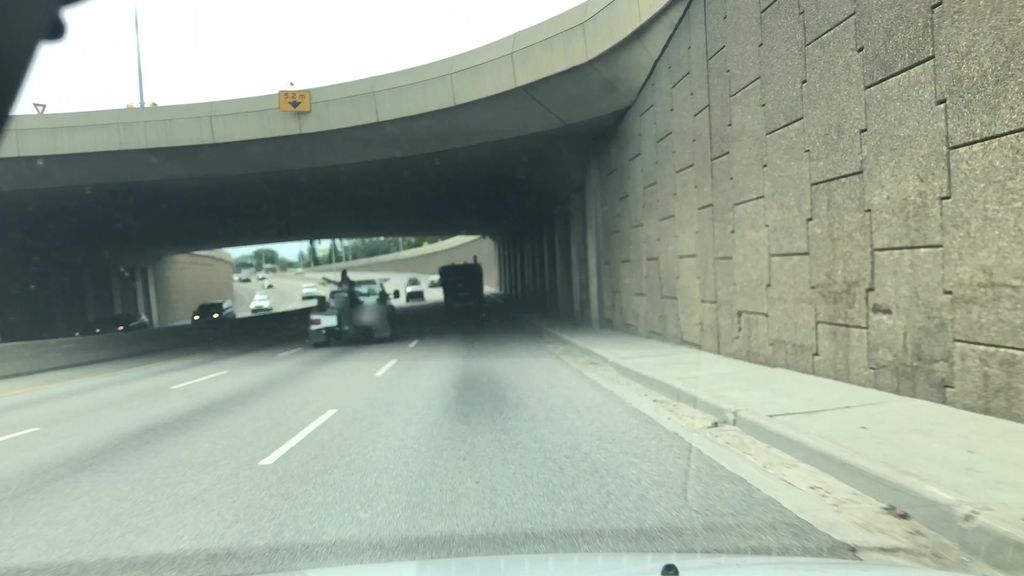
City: edmonton